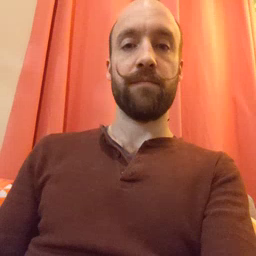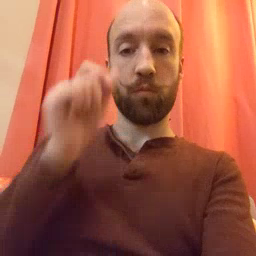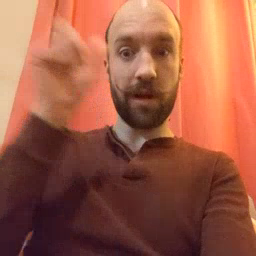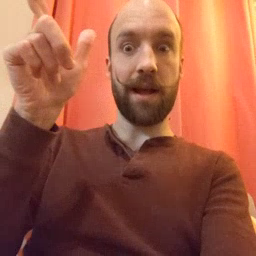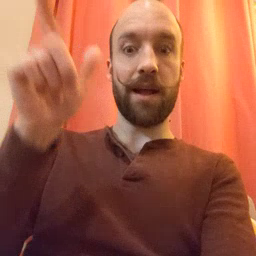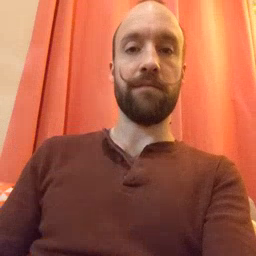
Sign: awake